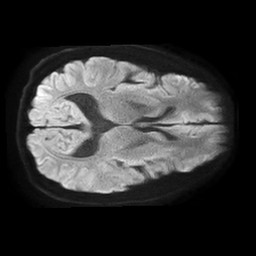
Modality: TRACE
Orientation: axial
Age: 42
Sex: male
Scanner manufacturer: philips
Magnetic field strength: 1.5 T
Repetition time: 4.6 s
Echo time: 0.08528 s